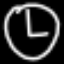
Label: clock